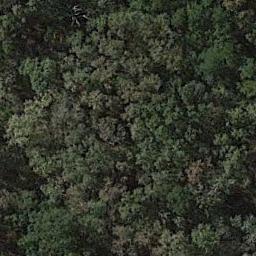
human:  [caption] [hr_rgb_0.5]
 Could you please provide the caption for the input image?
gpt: The forest is consist of yellow and green trees .

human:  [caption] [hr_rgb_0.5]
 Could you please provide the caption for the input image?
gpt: Some dark green plants in the middle and many  green plants in side .

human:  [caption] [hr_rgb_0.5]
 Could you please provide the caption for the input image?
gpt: The forest has a lot of dense yellow trees and green trees .

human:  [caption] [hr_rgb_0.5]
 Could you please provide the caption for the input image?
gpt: This is a dense forest .

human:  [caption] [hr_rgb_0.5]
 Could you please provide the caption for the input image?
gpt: There are some brown trees and green trees in the forest .